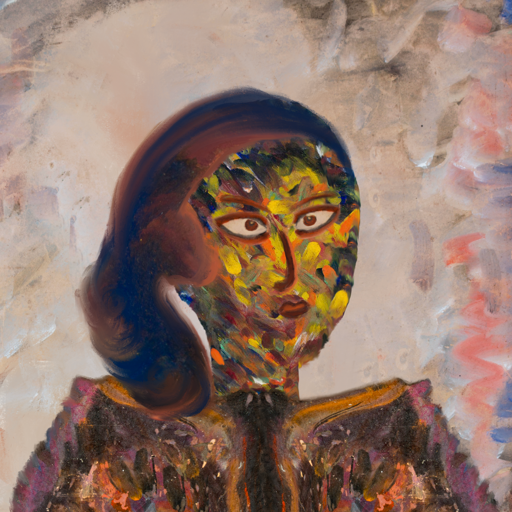
Background: Roy_Bahadur, Head And Neck Side: An_Impression, Face Side: Roy_Bahadur, Bust: Gypsy_Queen, Hair Side: Mother_And_Son_Son, Head Accessory: Blank, Second Necklace: Blank, Necklace: Blank, Baby: Blank